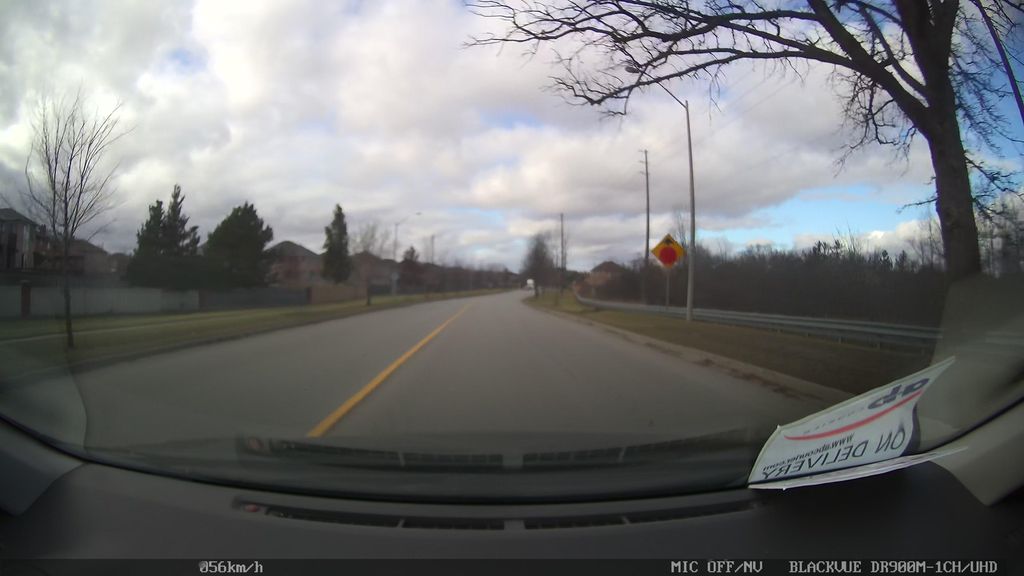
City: toronto